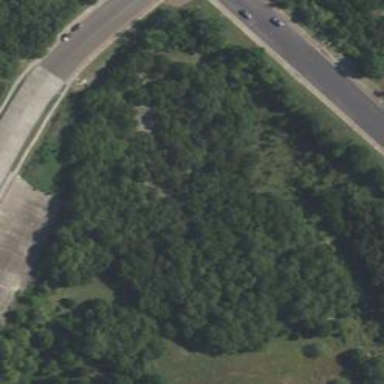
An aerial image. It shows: Park.